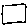
Label: square